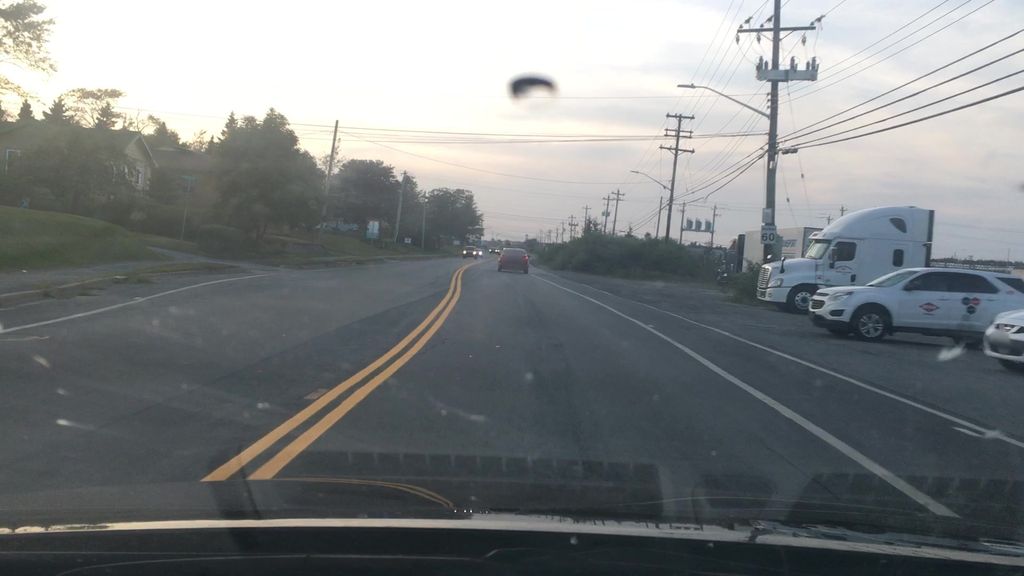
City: halifax